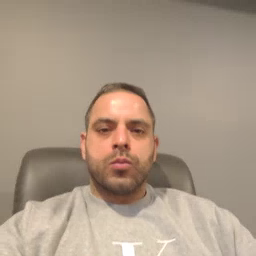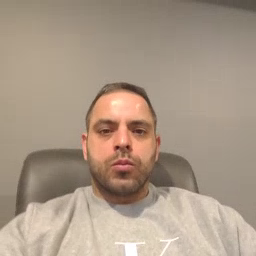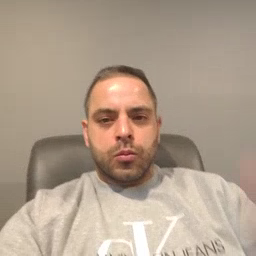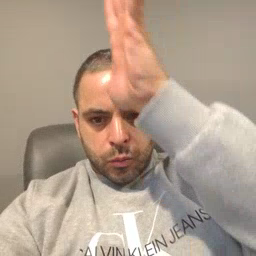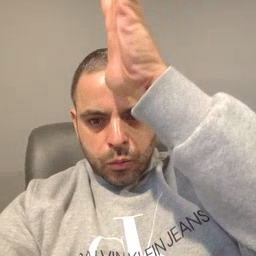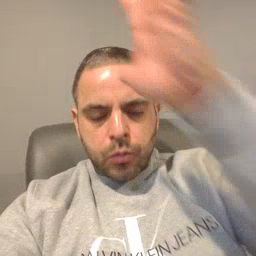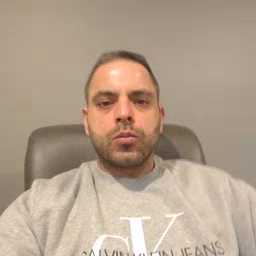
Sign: dad